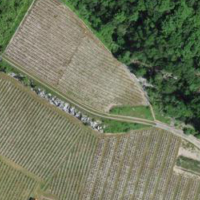
EUNIS habitat code: 40
Species observed at this site:
Saponaria ocymoides
Lactuca perennis